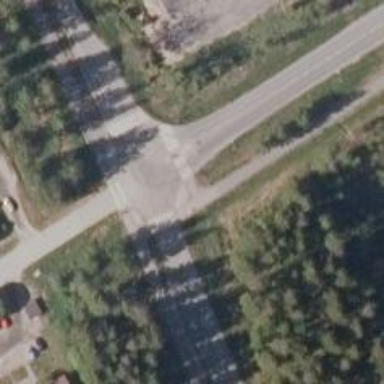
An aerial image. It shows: Zebra crossing on cycleway.